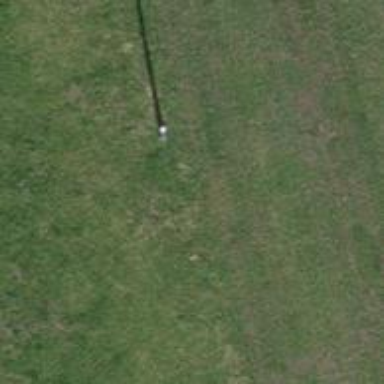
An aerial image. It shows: Power pole.